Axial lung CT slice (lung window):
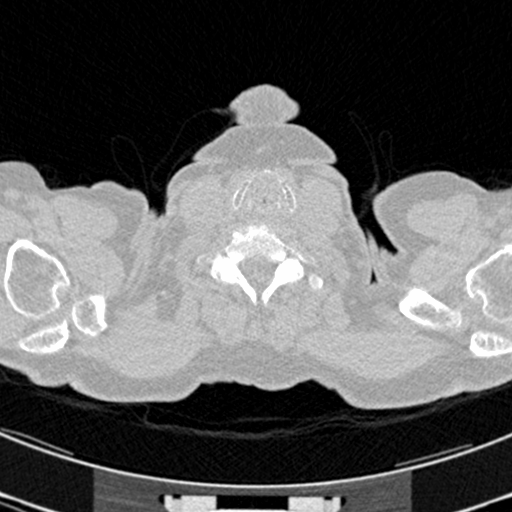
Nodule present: no